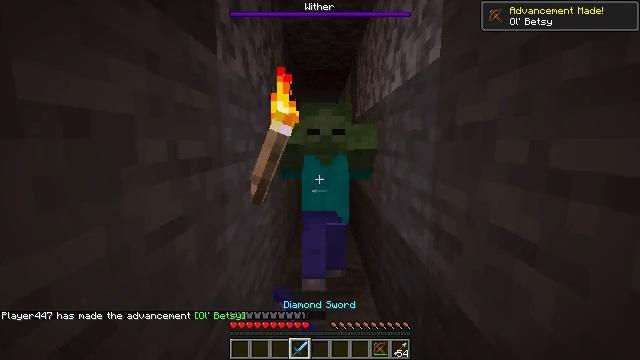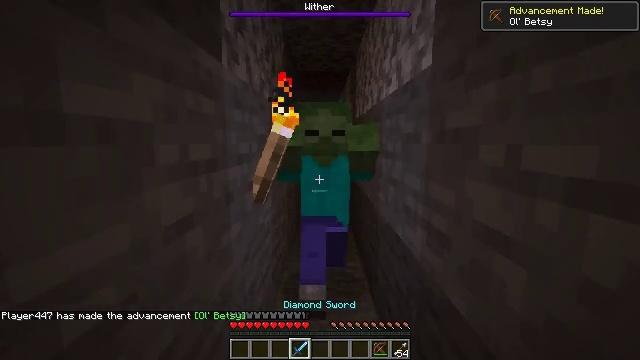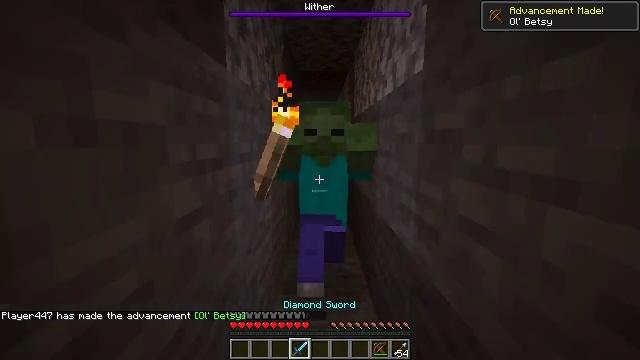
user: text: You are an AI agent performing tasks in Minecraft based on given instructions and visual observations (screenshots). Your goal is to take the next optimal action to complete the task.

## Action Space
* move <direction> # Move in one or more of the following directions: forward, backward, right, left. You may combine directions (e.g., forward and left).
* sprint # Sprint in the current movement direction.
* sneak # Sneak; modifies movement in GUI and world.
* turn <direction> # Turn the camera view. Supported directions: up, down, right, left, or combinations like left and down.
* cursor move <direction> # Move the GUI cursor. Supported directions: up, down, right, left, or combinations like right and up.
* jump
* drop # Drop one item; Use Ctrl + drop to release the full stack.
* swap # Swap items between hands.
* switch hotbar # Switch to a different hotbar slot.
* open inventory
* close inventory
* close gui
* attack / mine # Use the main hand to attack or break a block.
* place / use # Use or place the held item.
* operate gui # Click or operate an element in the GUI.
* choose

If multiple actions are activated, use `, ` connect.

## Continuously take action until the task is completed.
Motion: motion action
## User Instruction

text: Kill mobs.
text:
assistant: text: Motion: move back, attack / mine
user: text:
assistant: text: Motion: move back, attack / mine
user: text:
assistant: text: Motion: attack / mine